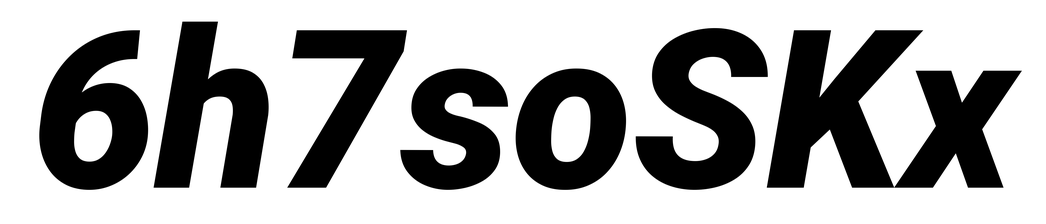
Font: Roboto-Italic_Black_Italic